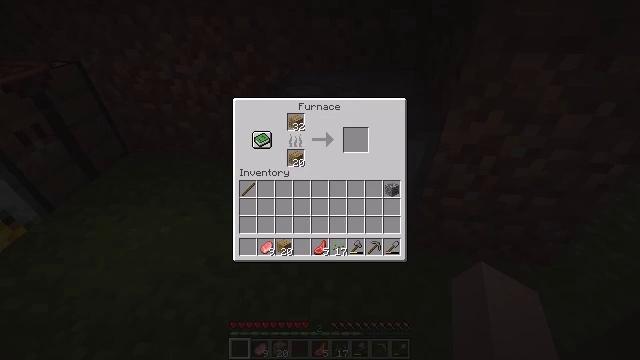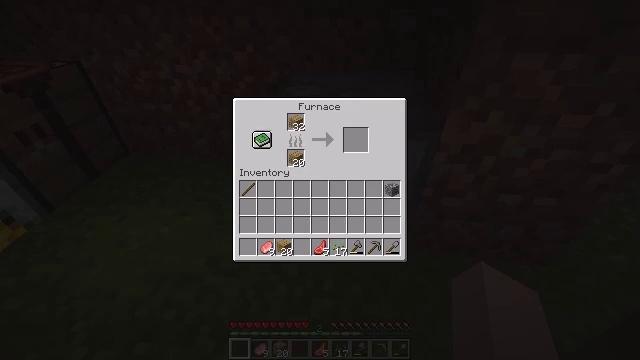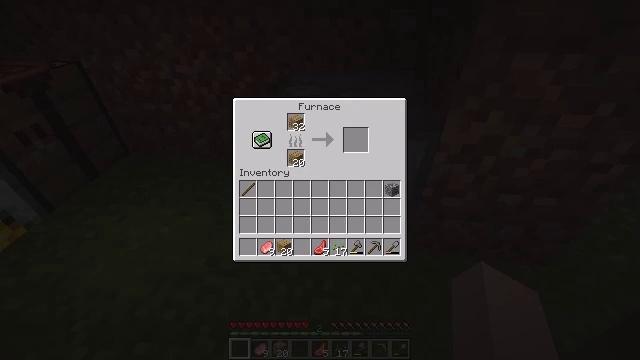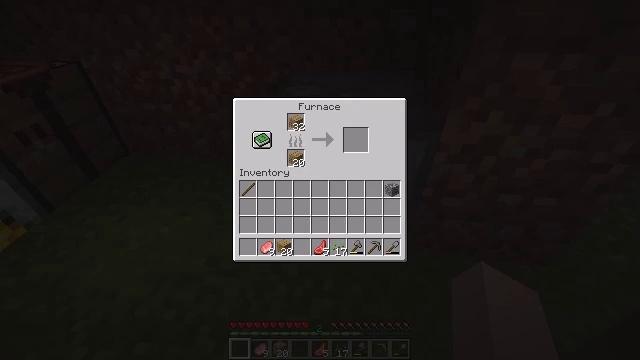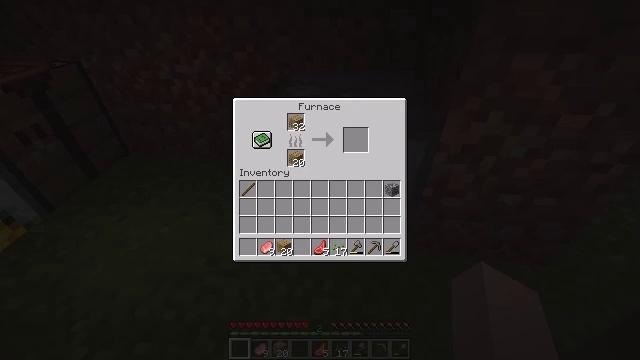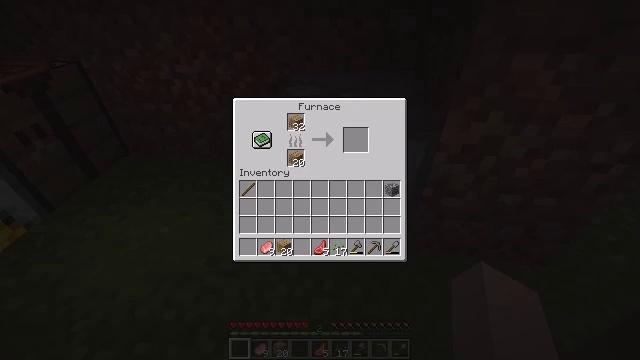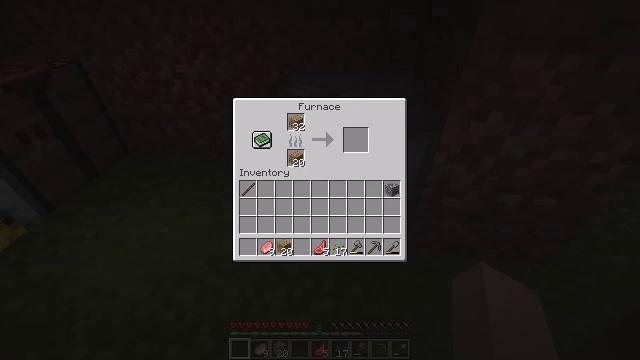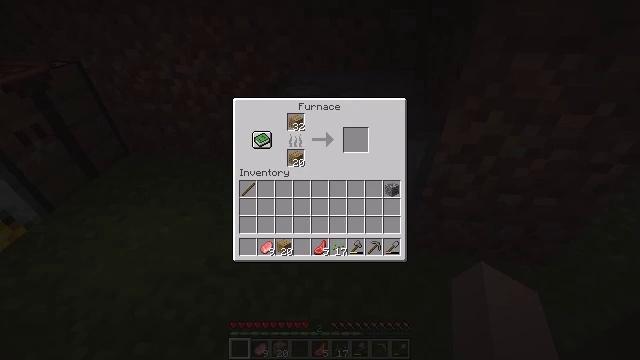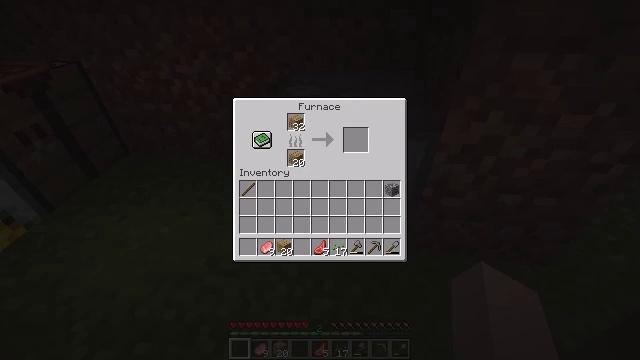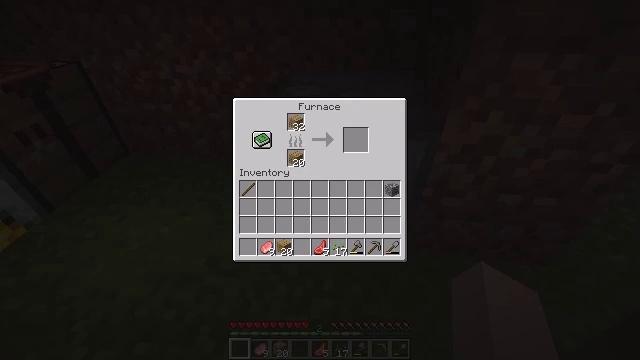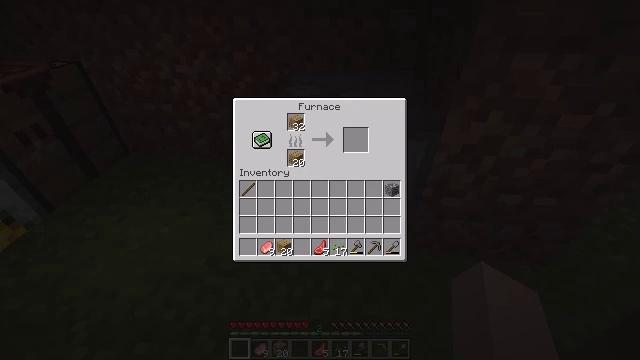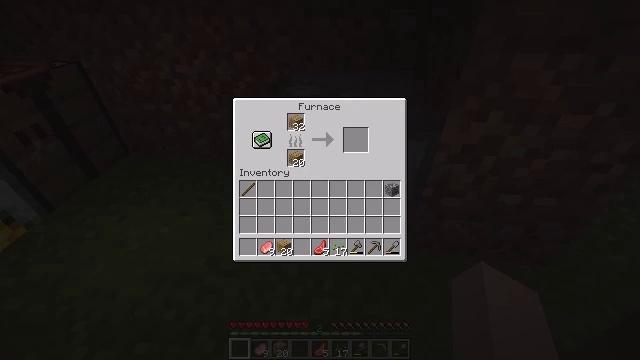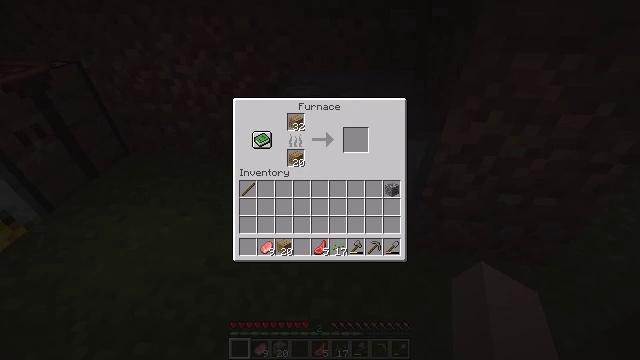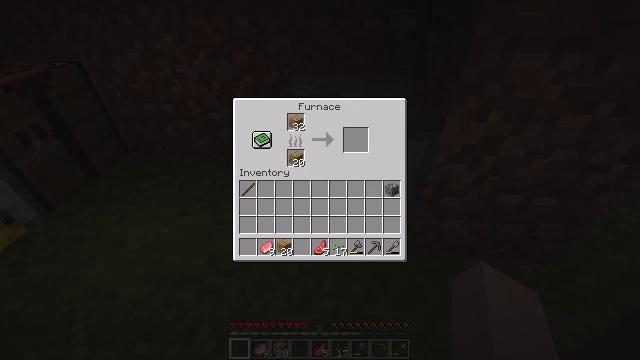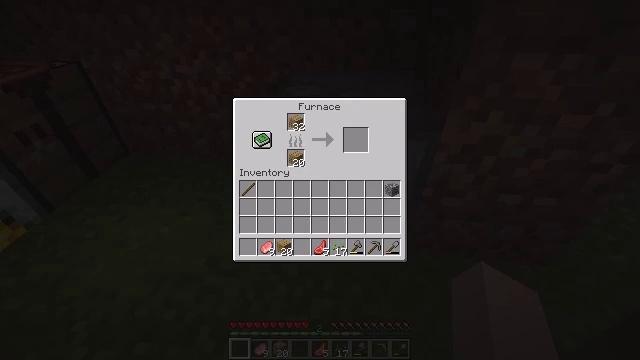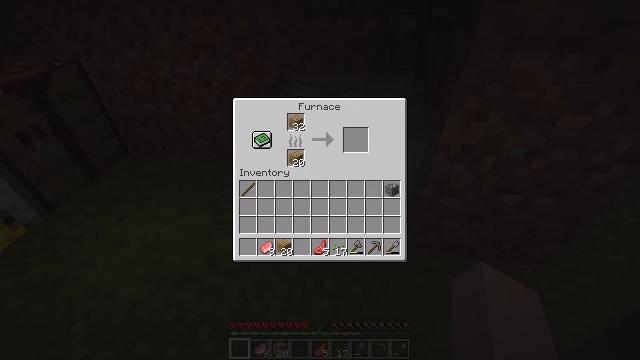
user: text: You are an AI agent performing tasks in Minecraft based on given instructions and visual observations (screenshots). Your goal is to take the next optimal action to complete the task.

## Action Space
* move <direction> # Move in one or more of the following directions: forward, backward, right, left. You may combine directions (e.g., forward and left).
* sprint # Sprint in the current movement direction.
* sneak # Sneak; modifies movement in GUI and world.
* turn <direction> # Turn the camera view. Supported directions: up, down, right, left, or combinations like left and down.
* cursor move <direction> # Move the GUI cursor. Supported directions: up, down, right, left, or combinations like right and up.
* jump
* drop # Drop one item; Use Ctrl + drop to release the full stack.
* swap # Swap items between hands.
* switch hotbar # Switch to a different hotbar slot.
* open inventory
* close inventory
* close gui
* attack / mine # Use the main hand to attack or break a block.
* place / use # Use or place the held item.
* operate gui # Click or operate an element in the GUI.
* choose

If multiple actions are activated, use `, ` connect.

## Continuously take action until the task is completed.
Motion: motion action
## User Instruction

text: craft item air
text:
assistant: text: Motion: no_op
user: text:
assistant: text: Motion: no_op
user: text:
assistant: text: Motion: no_op
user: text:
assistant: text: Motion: no_op
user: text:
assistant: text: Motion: no_op
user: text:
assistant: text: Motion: no_op
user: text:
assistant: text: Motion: cursor move up
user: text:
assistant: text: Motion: no_op
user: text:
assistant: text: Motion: no_op
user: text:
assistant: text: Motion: no_op
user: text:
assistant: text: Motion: no_op
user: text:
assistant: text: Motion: no_op
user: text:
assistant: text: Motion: no_op
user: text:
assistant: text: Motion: no_op
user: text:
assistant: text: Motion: no_op
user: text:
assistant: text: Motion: no_op
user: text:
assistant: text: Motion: no_op
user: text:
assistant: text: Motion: no_op
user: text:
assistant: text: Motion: no_op
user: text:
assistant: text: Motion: no_op
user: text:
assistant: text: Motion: no_op
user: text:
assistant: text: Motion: no_op
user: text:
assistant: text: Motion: no_op
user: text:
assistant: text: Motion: no_op
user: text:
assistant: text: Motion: no_op
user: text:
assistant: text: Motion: no_op
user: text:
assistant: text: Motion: no_op
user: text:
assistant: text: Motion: no_op
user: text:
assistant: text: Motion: no_op
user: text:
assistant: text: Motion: no_op